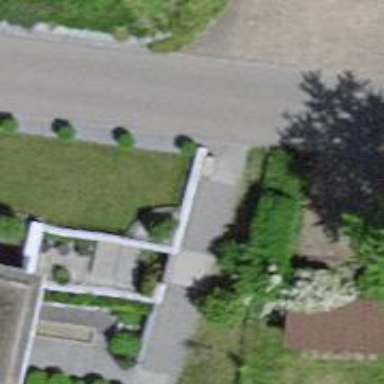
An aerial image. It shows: Footway along the road.